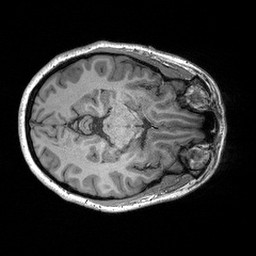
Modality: T1w
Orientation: axial
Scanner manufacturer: siemens
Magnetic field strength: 3 T
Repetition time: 2.3 s
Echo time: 0.00298 s